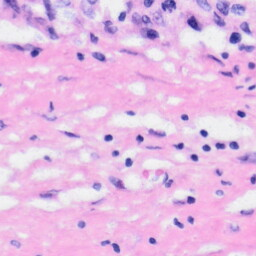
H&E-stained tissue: Liver